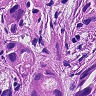
Metastatic tissue present: yes